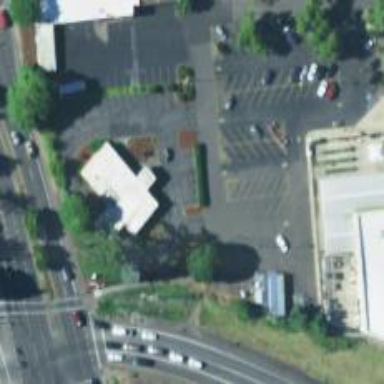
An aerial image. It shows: Parking space is available.